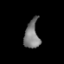
Tissue: lung
Cell type: T cells
Senescence score: 0.2364
Nuclear area (px): 404
Mean DAPI intensity: 123.963